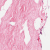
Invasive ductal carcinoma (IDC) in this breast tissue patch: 0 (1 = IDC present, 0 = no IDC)